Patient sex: F
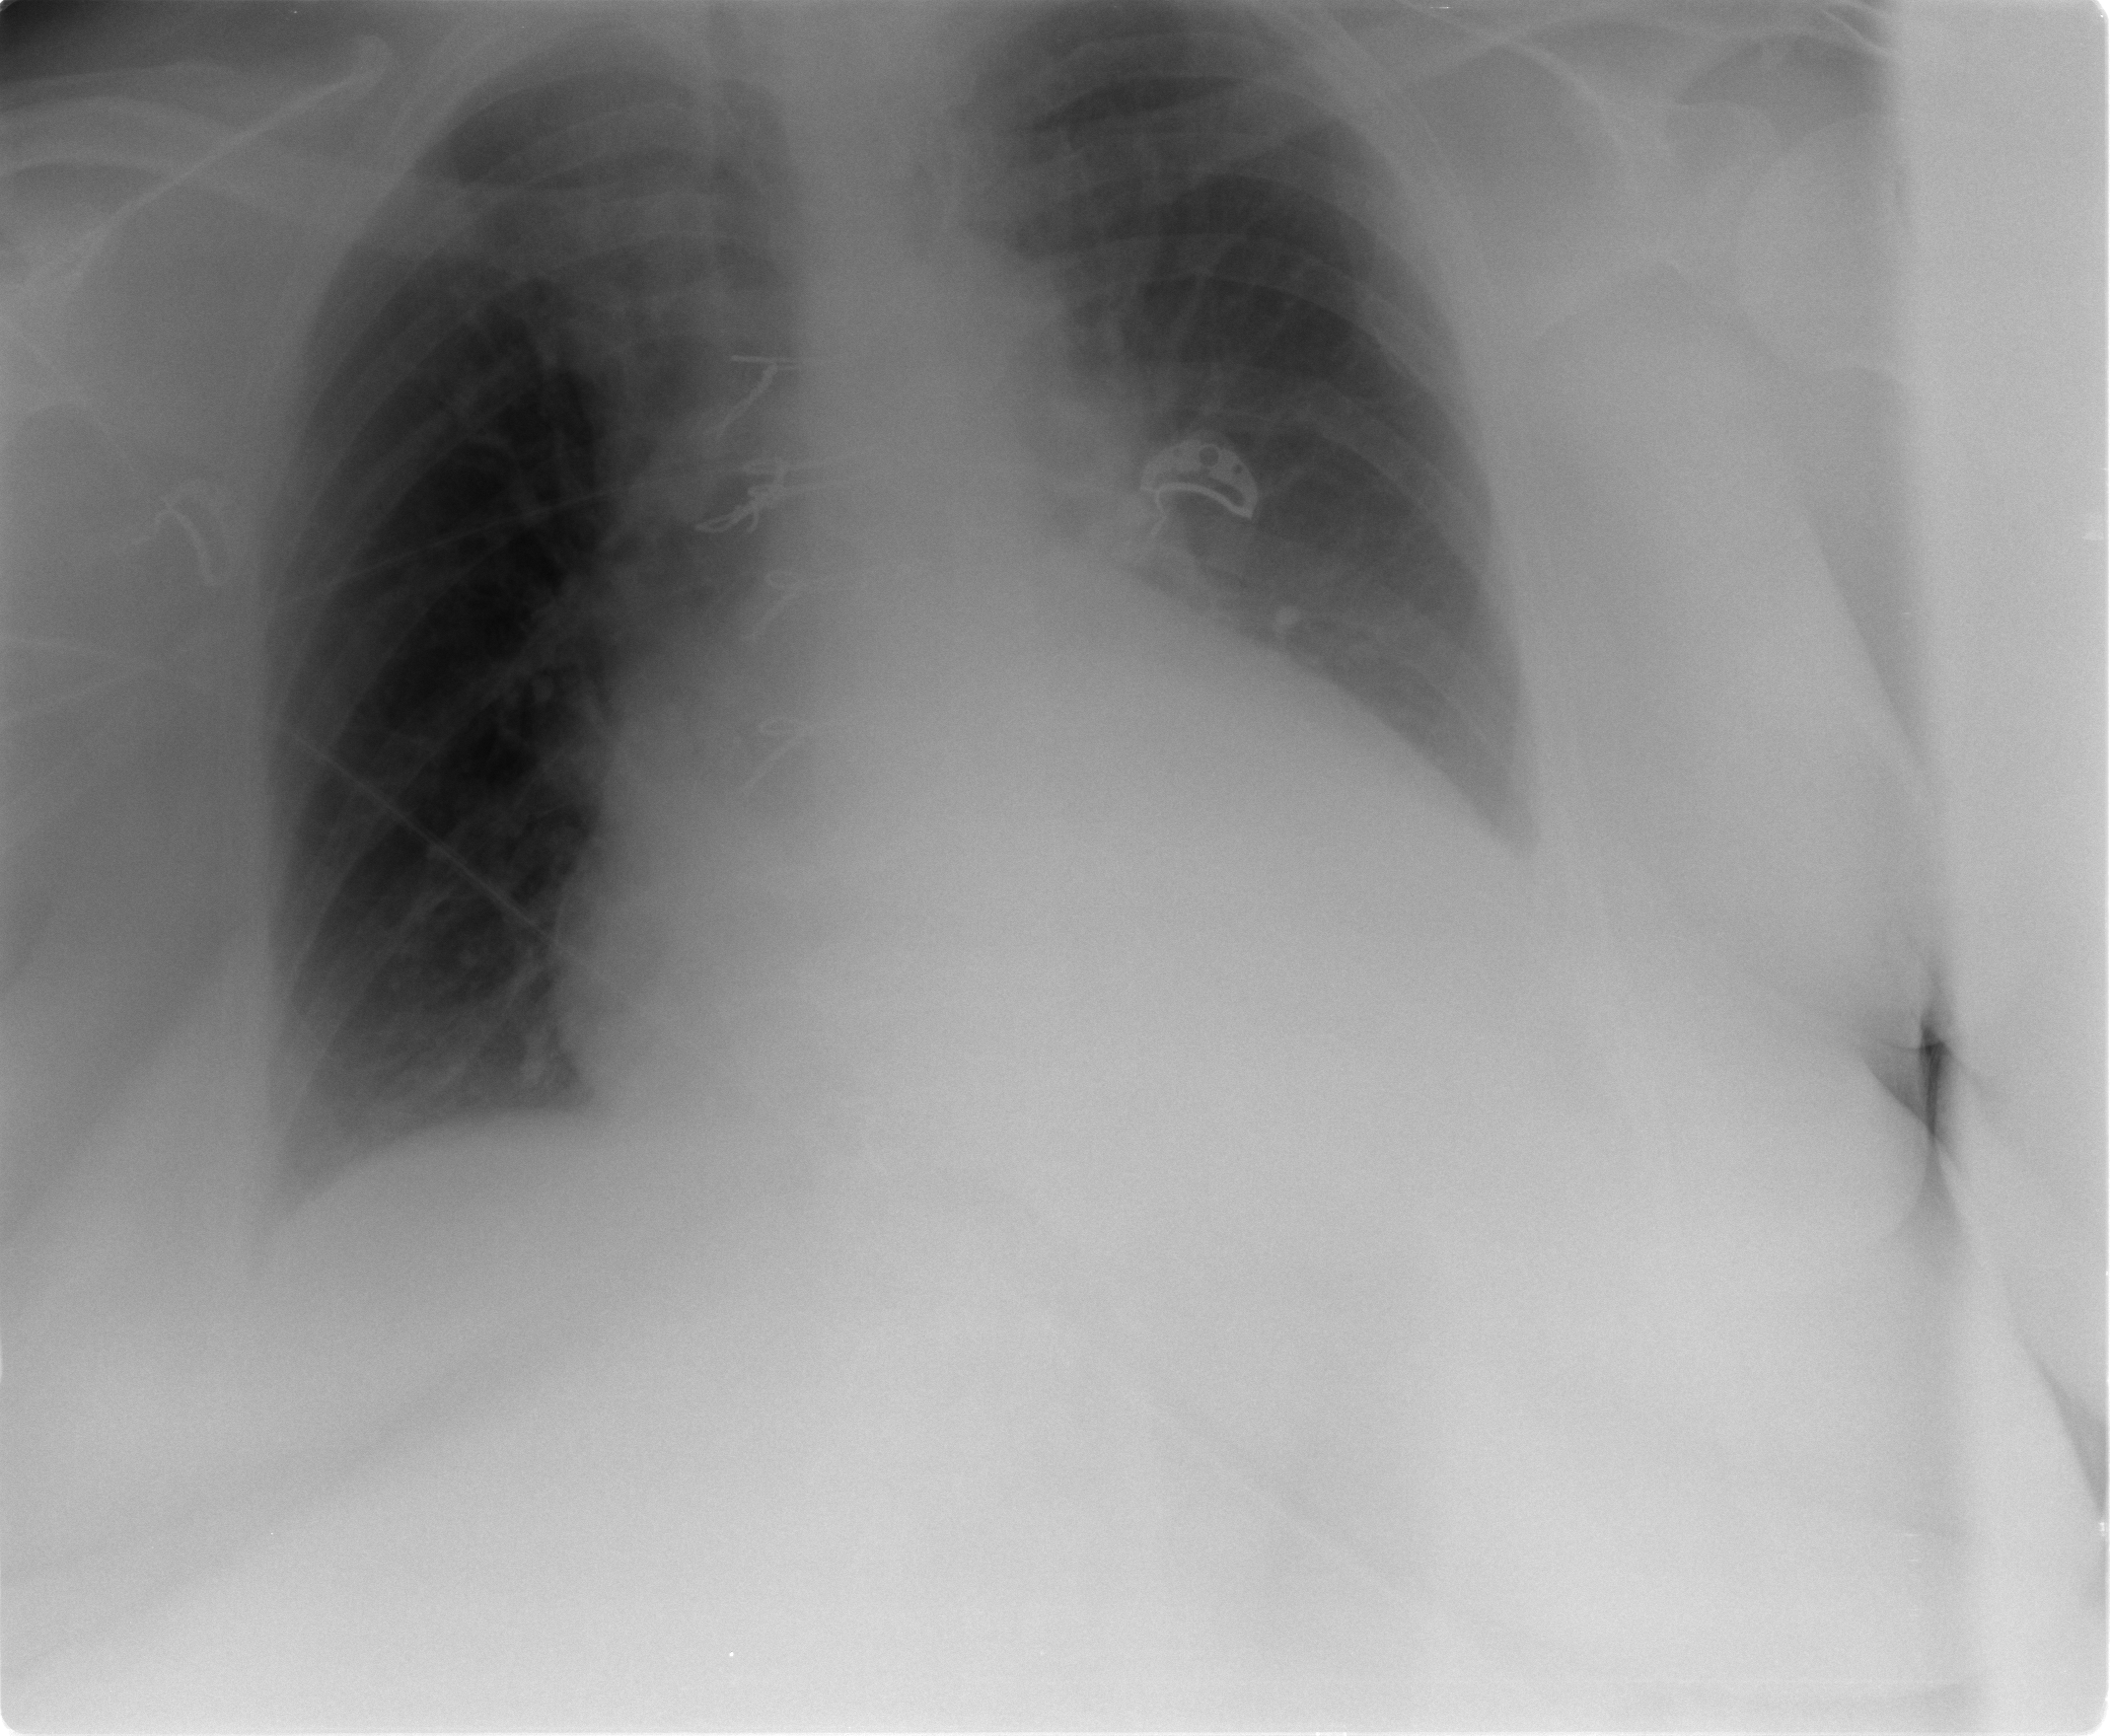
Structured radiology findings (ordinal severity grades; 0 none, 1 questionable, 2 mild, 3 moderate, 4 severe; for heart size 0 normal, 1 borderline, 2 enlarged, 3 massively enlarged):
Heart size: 2
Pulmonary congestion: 2
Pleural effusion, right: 0
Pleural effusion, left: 0
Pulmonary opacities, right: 0
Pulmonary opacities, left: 0
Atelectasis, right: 0
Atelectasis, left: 0